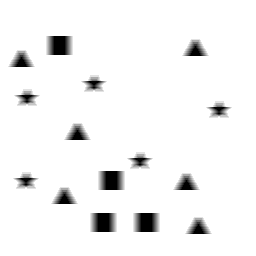
Squares: 4
Triangles: 6
Stars: 5
Total shapes: 15